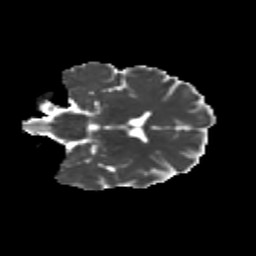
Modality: MD
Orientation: coronal
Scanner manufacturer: siemens
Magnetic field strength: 3 T
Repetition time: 9.2 s
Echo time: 0.084 s